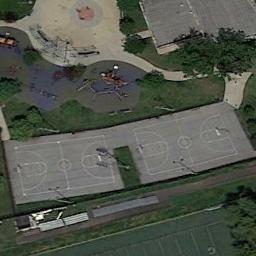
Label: basketball_court